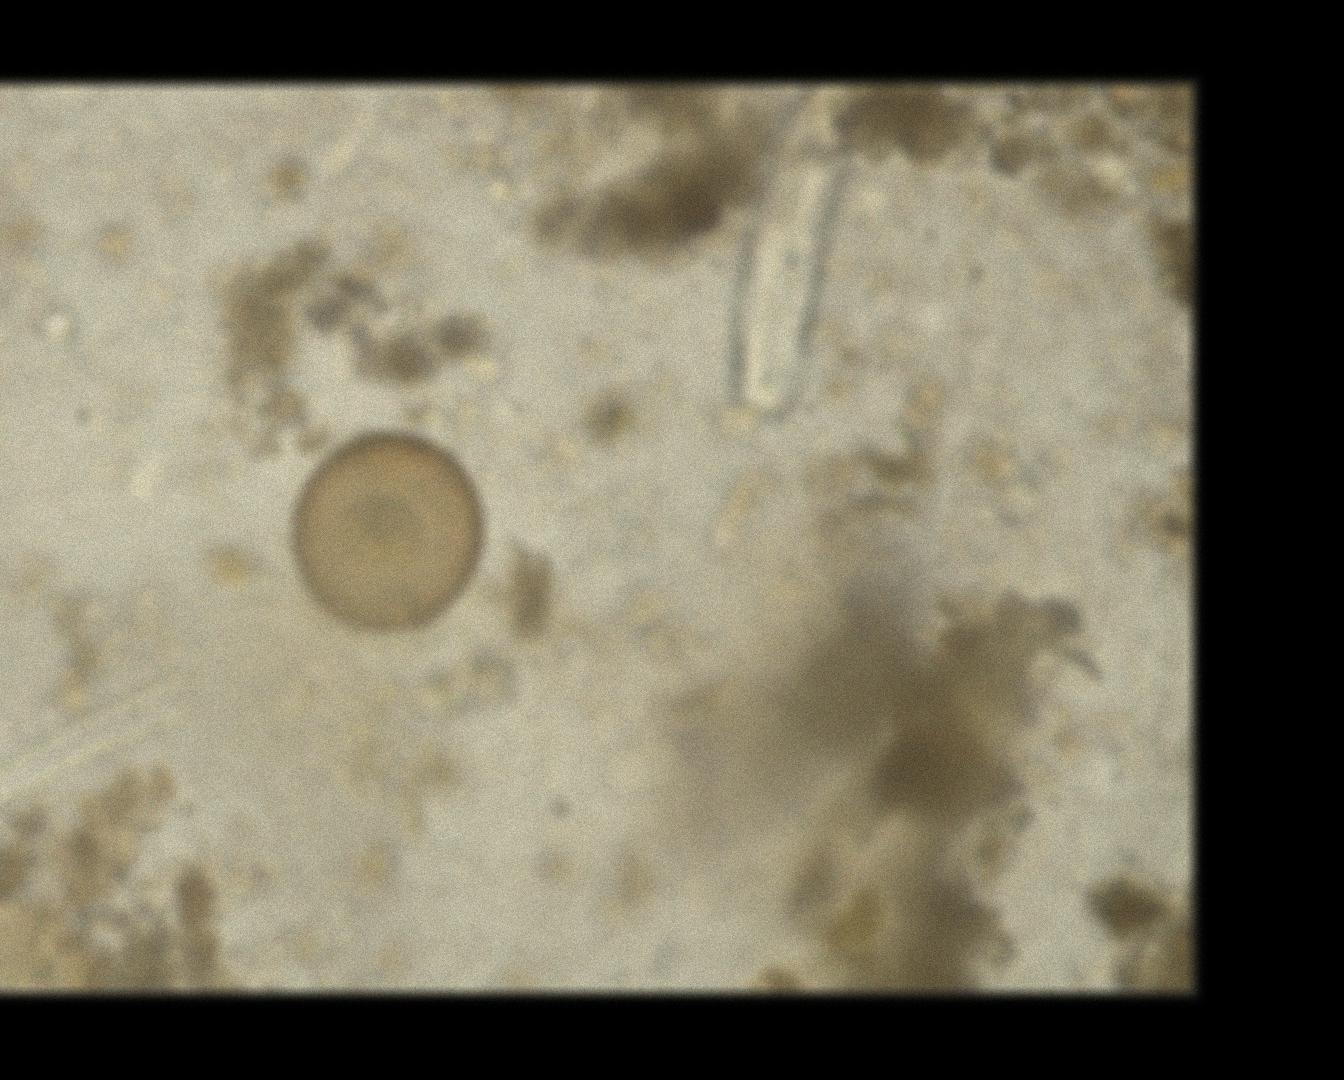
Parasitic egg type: Hymenolepis diminuta